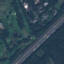
Land use / land cover class: Highway